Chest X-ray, PA view. Patient: 52 years old, sex M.
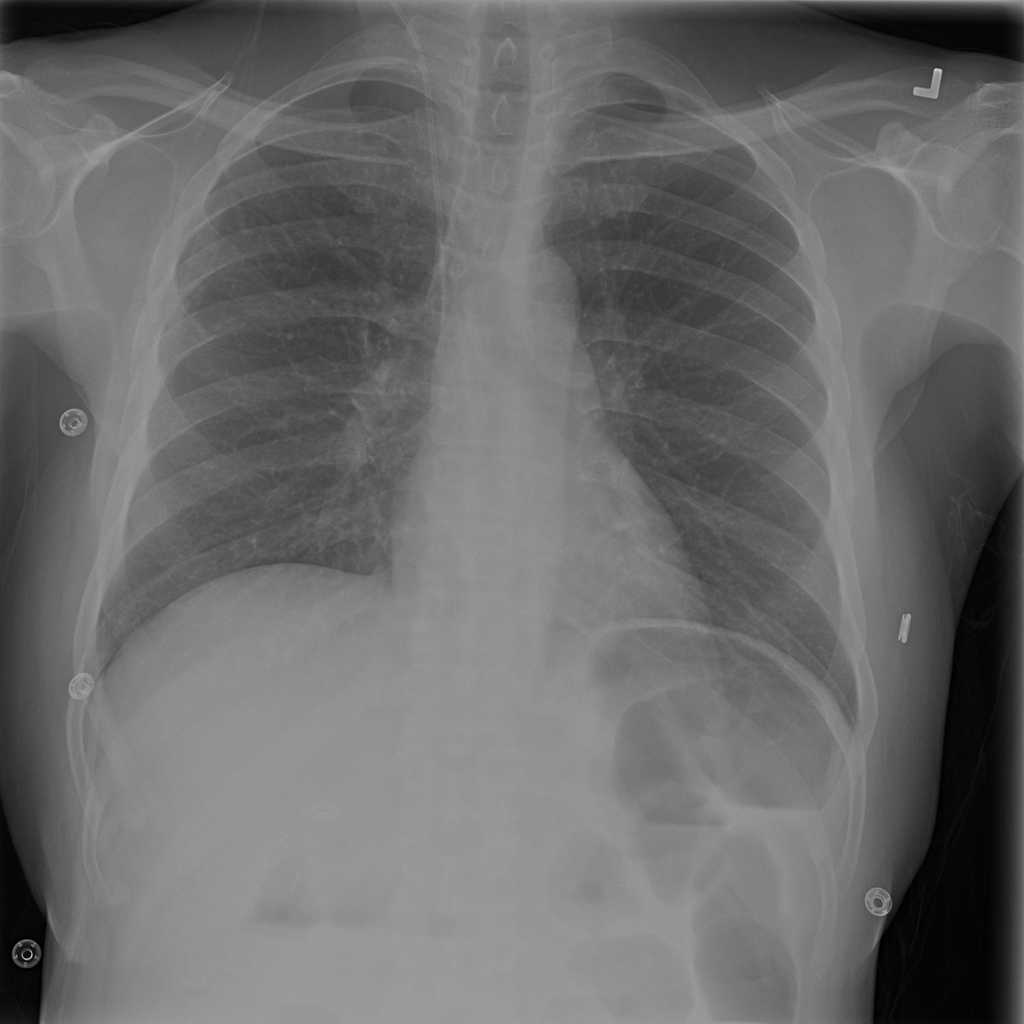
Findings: No Finding